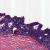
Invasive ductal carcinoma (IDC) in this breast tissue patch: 0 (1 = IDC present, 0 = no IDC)